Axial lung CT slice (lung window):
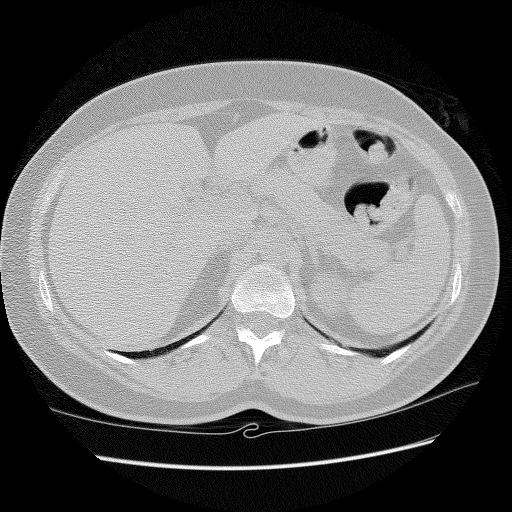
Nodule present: no